Interaction volume radius: 10 \u00c5
Interaction volume height: 25 \u00c5
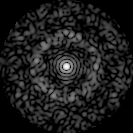
Disorder parameter: 0.8387